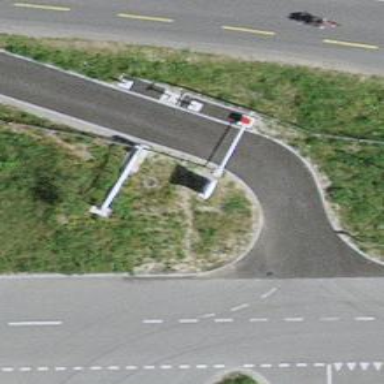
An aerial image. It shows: Lift gate barrier.